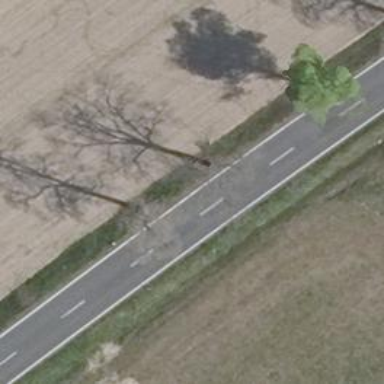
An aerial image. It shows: Row of deciduous broadleaved trees.